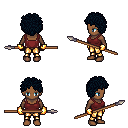
a pixel art fantasy rpg character, female body template, human, dark skin, maroon pirate shirt, gold greaves, raven curly afro hairstyle, gold gloves, spear, four views (front, back, left, right), 2x2 character sprite sheet, small pixel art, hard edges, no anti-aliasing